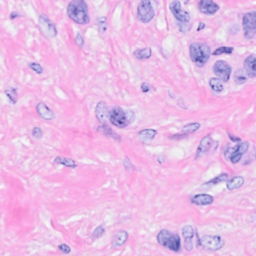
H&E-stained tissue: Breast